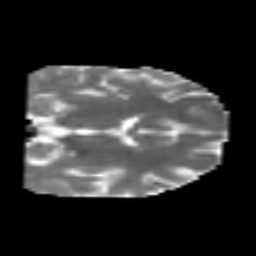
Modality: MD
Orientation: coronal
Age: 25
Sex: male
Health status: healthy